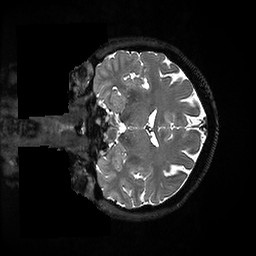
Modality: T2w
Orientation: coronal
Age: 49
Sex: female
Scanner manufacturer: ge
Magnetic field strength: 3 T
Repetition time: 3.202 s
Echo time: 0.06602 s